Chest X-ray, PA view. Patient: 49 years old, sex M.
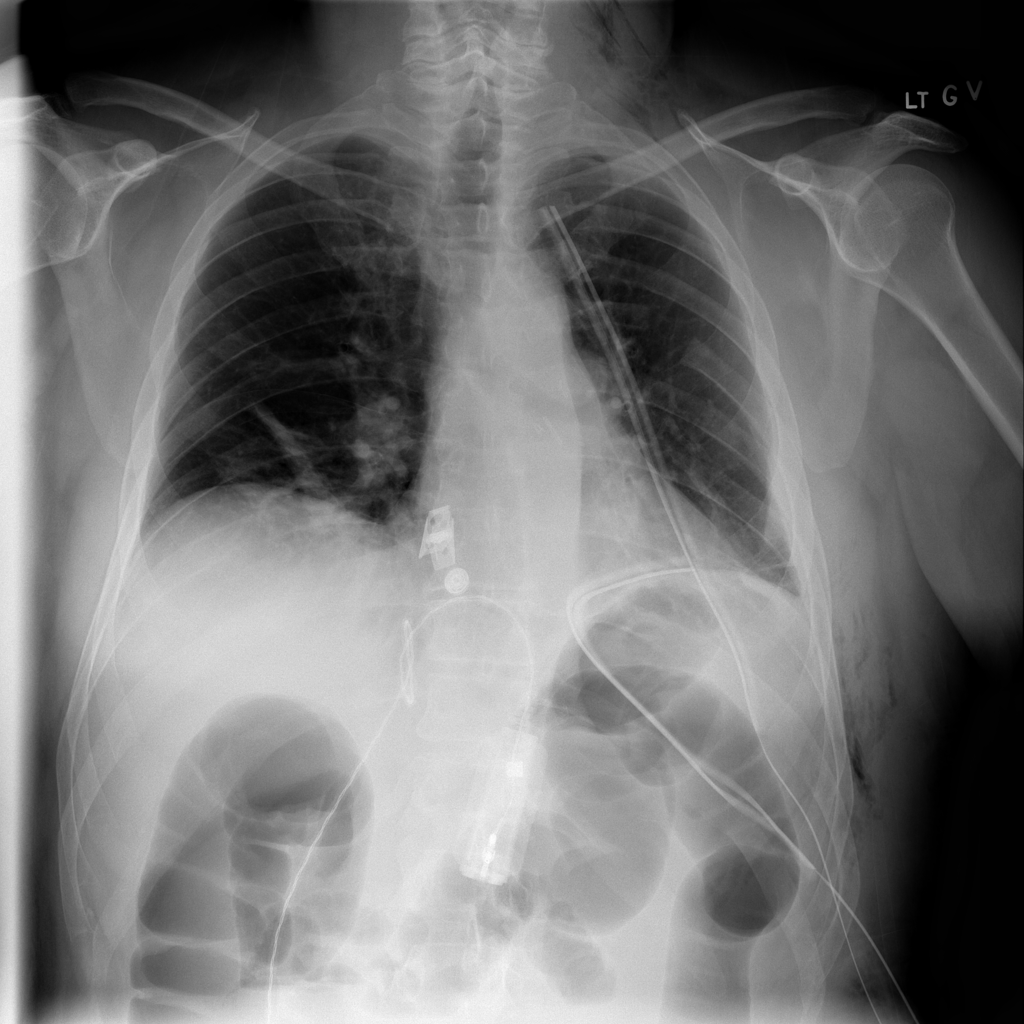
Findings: No Finding